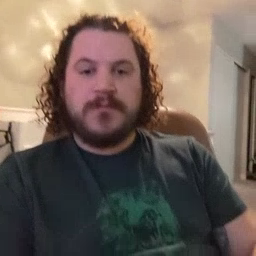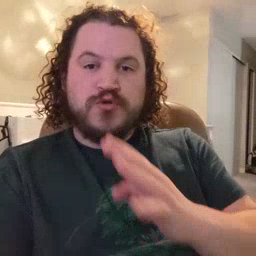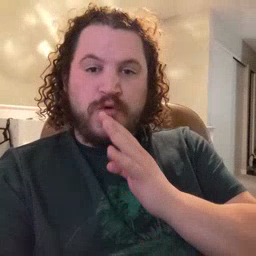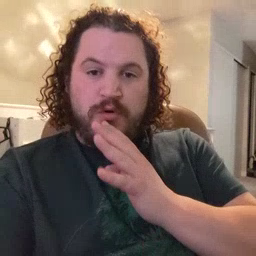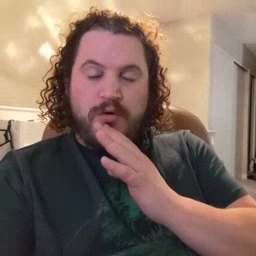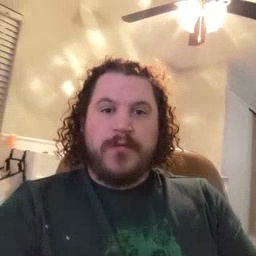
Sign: talk